Question: Does anybody released app with Swift and GPUImage for iOS 7+ ?
When I trying to post an app I'm getting error (it isn't my screen, but I getting the same)

App worked perfect on all devices and simulators for ios 7, also I sent it as adhoc via testflight and it still worked, but I can't release it now.
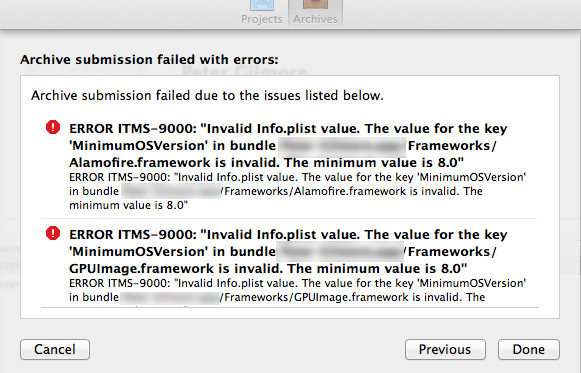
Answer: So the root problem here is the support for embedded frameworks. To make an Objective-C framework like GPUImage available to Swift projects, you have to build it as a module, which first requires it to be built as a full bundled framework. I set this up for GPUImage so that it could be used in a Swift project.
Support for bundled frameworks (instead of the static libraries we have been using), is new to iOS 8, but you can run locally and even ad hoc deploy iOS applications using bundled frameworks back to iOS 7 (the Mac has of course supported this from the beginning). My FilterShowcaseSwift sample application using GPUImage works well on iOS 7, for example.
However, it sounds like the App Store is rejecting applications using bundled frameworks which target iOS versions earlier than 8. I don't know if there's a way around this, because again you can run these applications just fine in iOS 7. This may also be a temporary thing, because I've heard there have been issues with even iOS 8-only applications using bundled frameworks on the App Store.
Maybe you could manually add GPUImage classes to your project and use a bridging header to avoid the need for the framework itself, but that sounds like a mess.